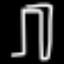
Label: pants